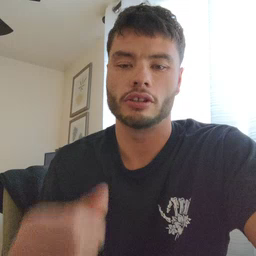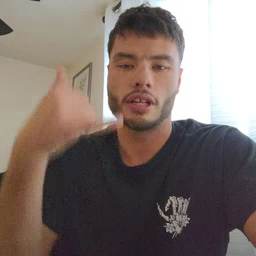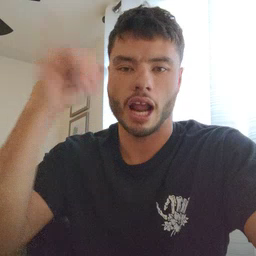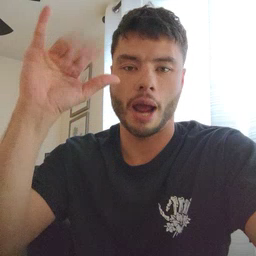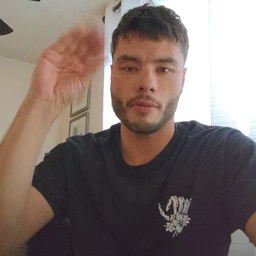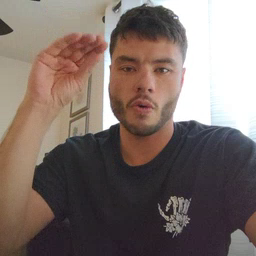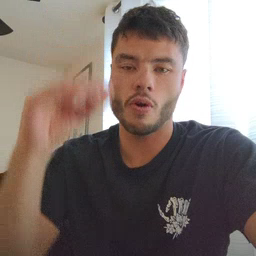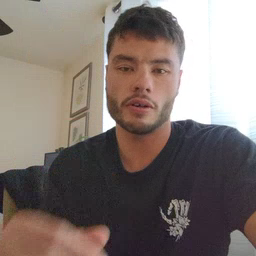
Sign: cowboy